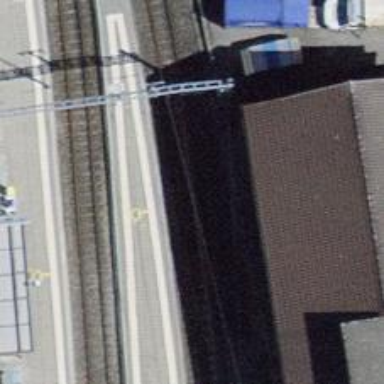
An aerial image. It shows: Light rail stop position on the railway.